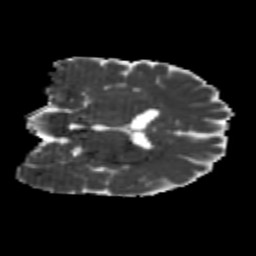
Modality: MD
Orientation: coronal
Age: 24
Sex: male
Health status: healthy
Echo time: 0.074 s